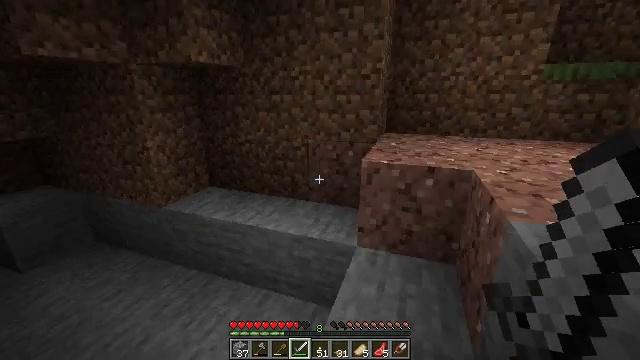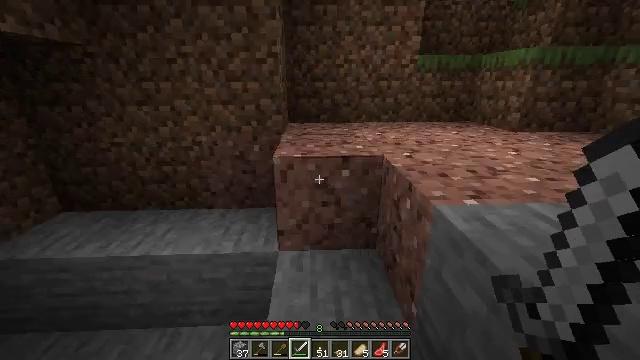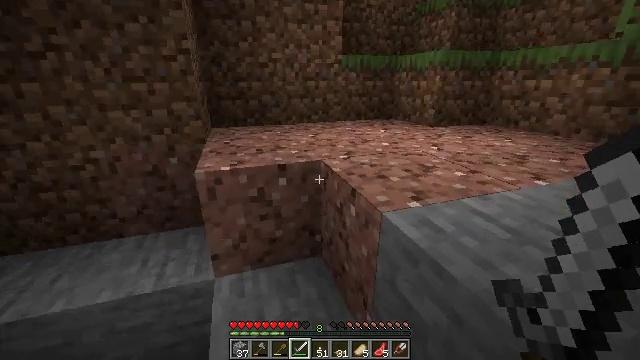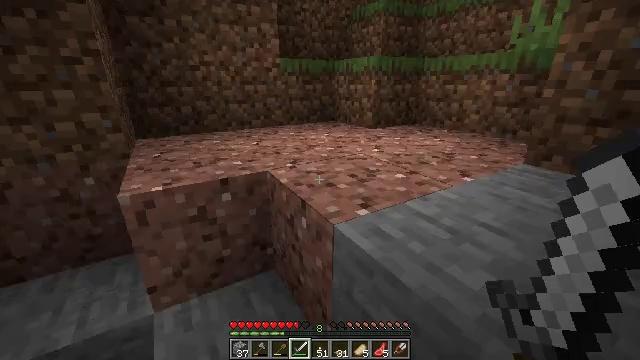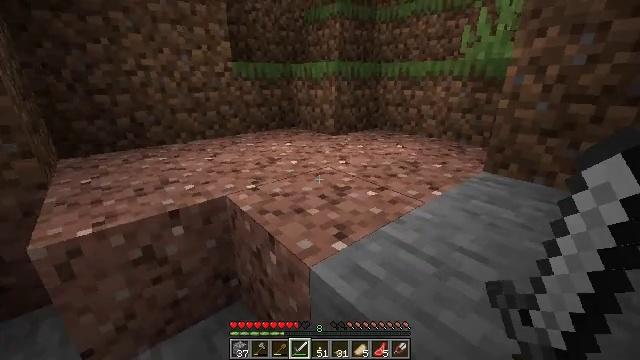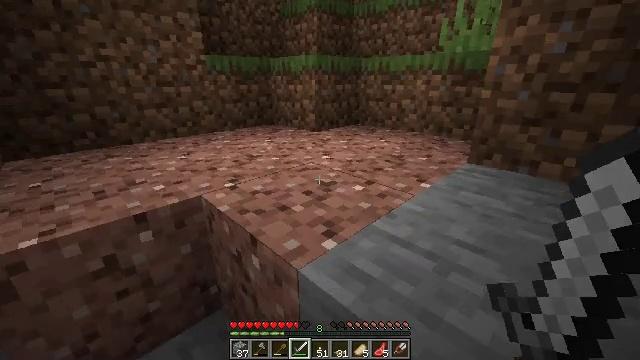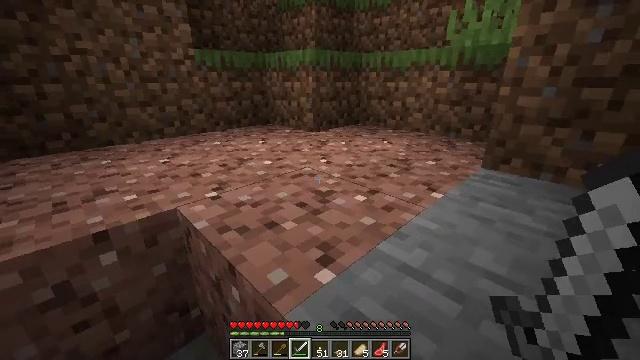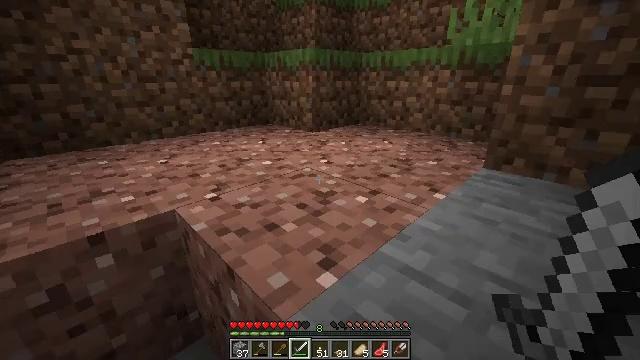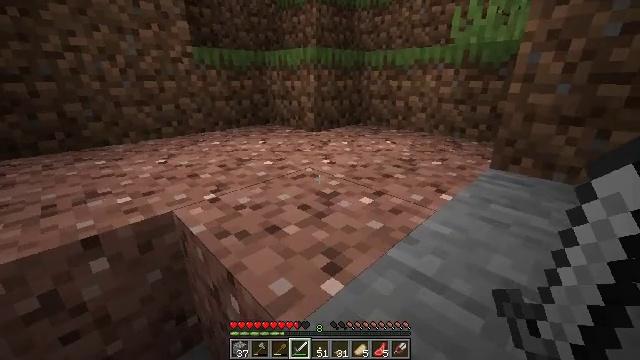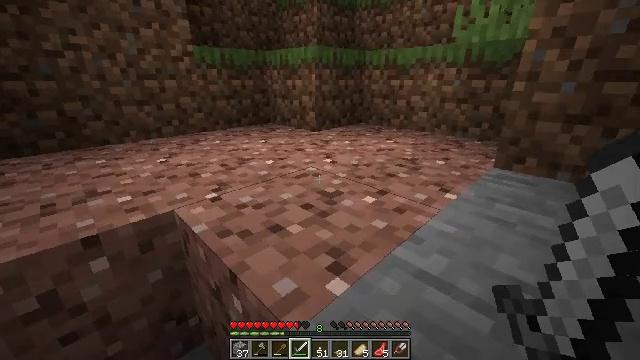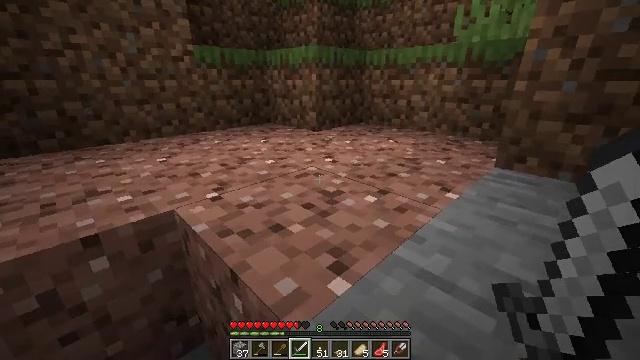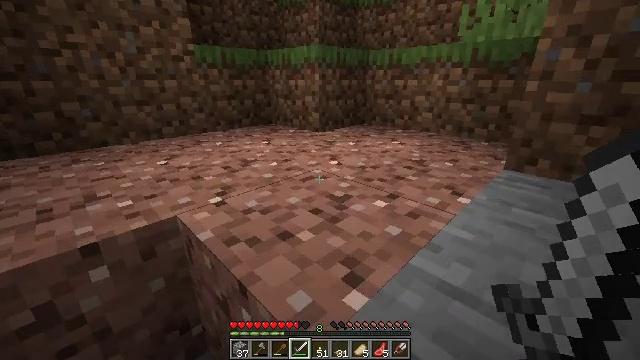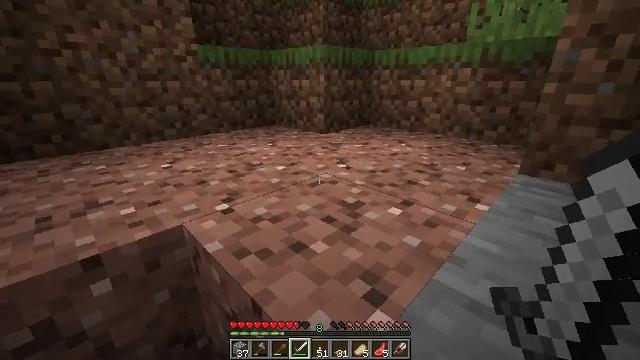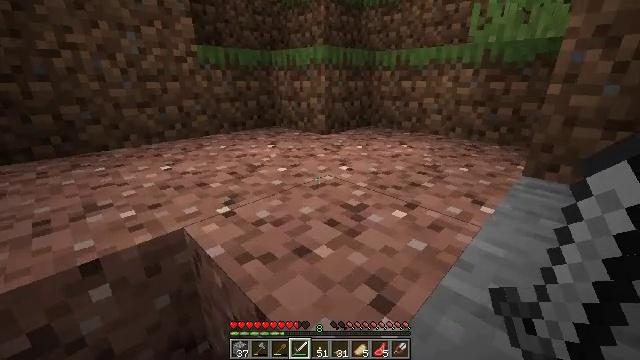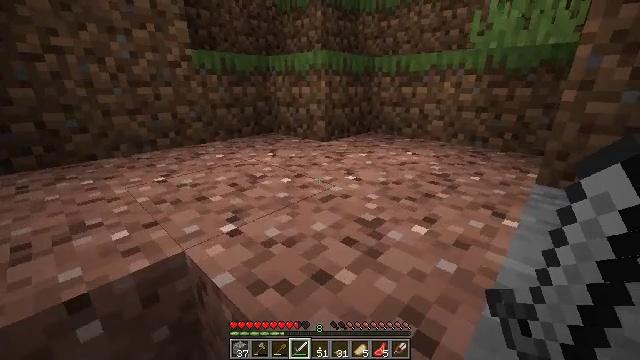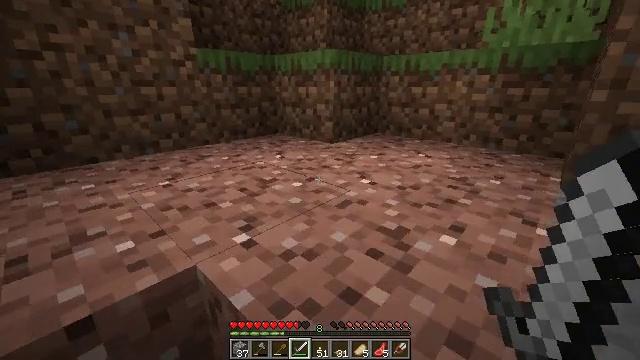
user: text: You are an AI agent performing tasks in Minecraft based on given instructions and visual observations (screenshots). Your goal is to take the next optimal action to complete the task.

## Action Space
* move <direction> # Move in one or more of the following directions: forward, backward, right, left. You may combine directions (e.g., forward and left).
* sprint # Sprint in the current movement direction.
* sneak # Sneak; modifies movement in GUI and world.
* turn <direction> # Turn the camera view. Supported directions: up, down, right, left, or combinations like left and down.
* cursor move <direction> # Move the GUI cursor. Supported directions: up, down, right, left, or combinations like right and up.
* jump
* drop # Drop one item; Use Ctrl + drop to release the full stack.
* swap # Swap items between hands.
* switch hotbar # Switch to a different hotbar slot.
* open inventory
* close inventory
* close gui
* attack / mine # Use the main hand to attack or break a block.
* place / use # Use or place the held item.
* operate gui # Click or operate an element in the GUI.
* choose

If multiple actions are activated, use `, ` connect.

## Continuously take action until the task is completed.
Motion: motion action
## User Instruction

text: Use sand and a furnace to craft glass.
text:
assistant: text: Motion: move forward, turn right and down
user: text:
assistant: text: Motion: move forward, turn right
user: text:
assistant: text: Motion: move forward, turn right, jump
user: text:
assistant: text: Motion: move forward, turn right, jump
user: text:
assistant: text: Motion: move forward and move right, turn right, jump
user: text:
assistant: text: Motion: move forward and move right, jump
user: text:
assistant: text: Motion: move forward and move right, jump
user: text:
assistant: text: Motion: move forward and move right, jump
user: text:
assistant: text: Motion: move forward and move right
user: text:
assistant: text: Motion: move forward and move right
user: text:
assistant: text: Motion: move forward
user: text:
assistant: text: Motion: move forward
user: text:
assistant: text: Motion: move forward
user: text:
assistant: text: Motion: move forward, turn right and up
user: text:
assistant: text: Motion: move forward
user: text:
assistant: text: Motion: move forward
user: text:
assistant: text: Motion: move forward, turn up
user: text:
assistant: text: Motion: move forward, turn right and up
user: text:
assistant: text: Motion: move forward, turn right and up
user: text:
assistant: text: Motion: move forward, turn right and up
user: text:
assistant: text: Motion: move forward, turn right and up, jump
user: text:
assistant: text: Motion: move forward, turn right and up, jump
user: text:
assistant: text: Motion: move forward, jump
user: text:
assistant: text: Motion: move forward, jump
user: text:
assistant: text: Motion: move forward, jump
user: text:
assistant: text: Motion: move forward
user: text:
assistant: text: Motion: move forward, turn right
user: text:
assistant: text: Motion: move forward, turn right and down
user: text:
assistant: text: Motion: move forward, turn right and down
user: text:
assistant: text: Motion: move forward, turn right and down